Question: ****SOLVED****
I just had to use button set enable property correctly. I was defining the enable property false before the declaration of button . It was a very silly mistake.
---
****QUESTION****
I have an android with three spinners getting their data dynamically using rest services. The problem is if i click the save button in the bottom while the spinners are still being loaded. the app crashes. what i am trying to achieve is a method to disable my button click till spinners load their value. I tried setEnabled property & set clickable property. but none helped. i need help in this kind of validation .
'''
else if(spinner1.getSelectedItem().toString().trim().equals(""))
{
Toast.makeText(HourlyEntry.this,"Please wait..", Toast.LENGTH_SHORT) .show();
return false;
}
'''

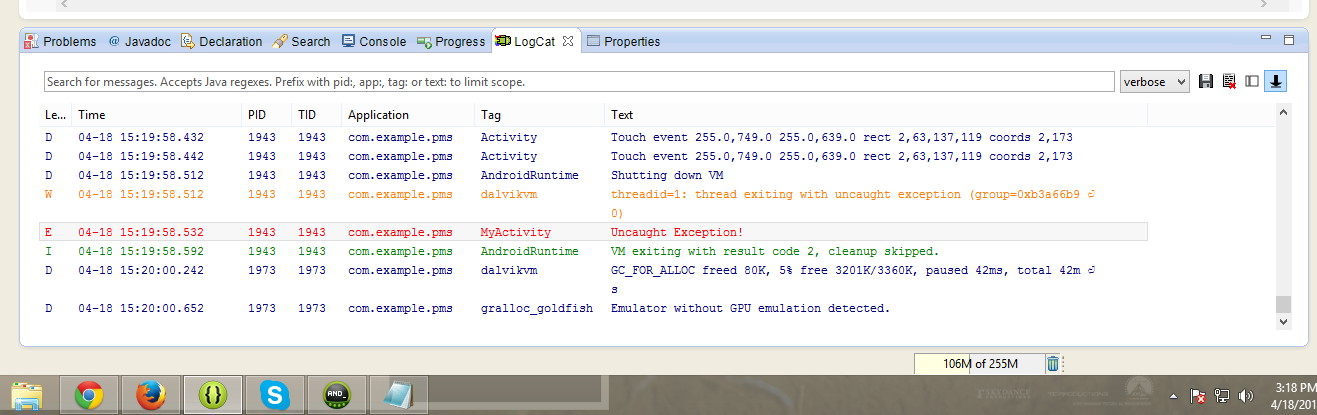
Answer: Please check the 'enable' state of the button. You must be declaring it before declaration.
'''
Spinner spinner1;
Spinner1.enable =true
'''